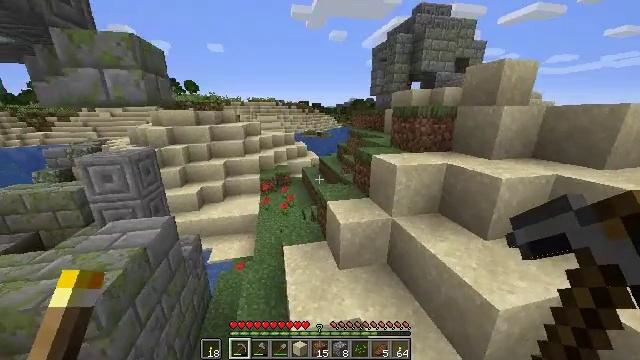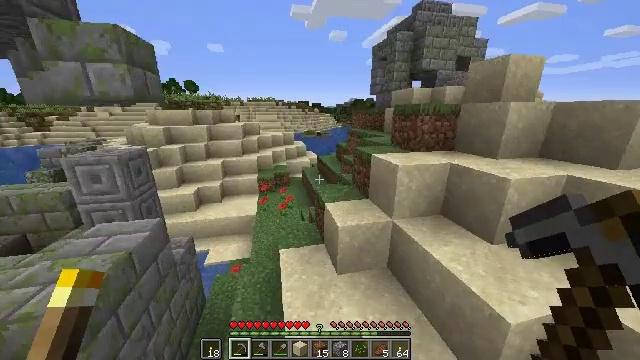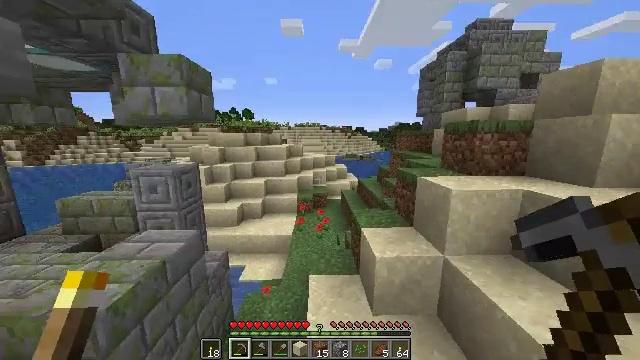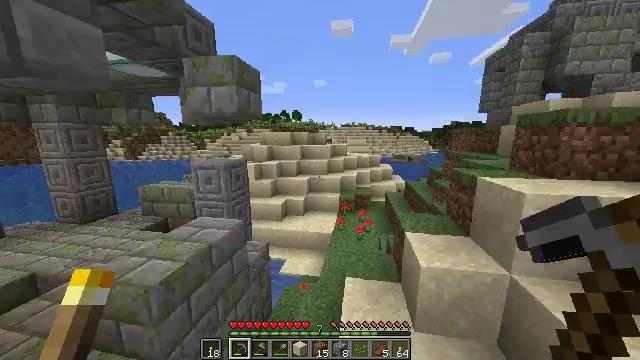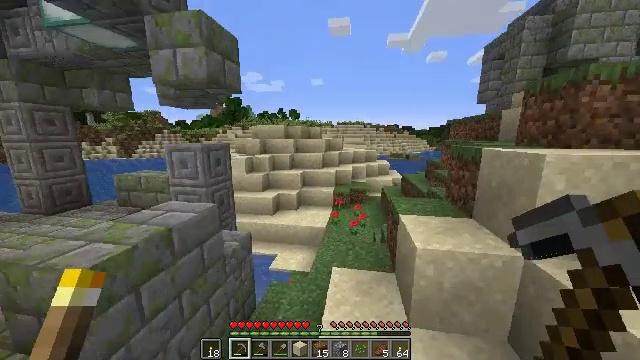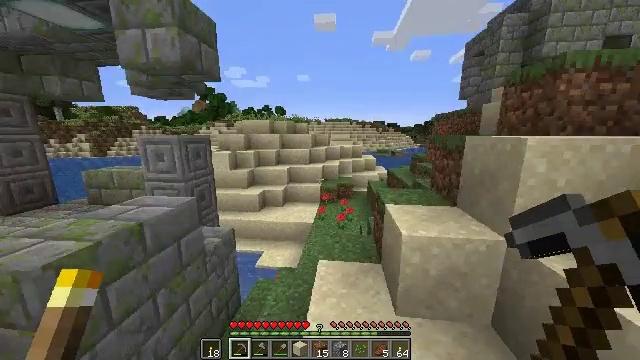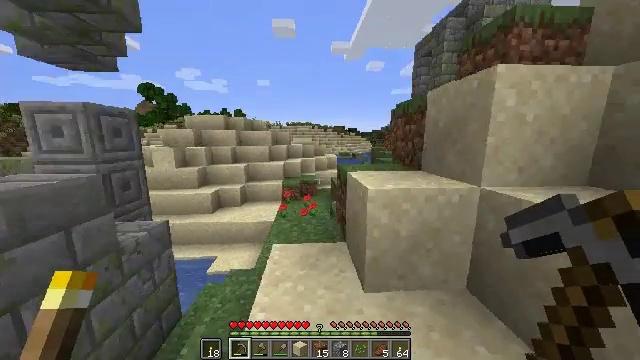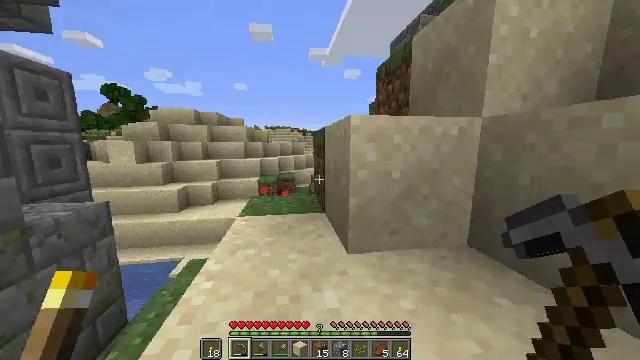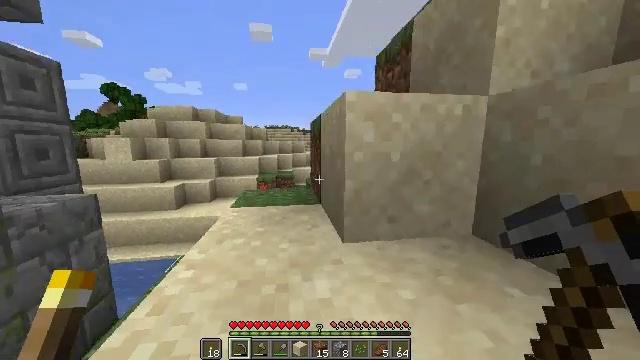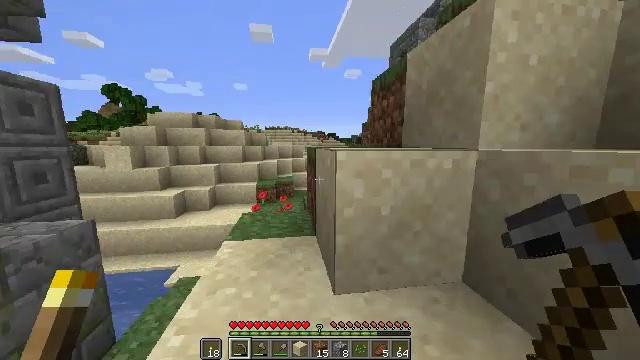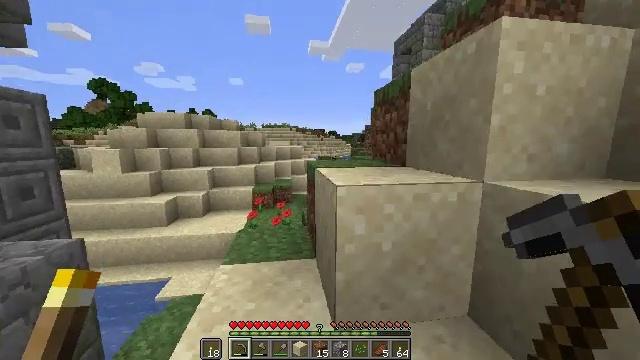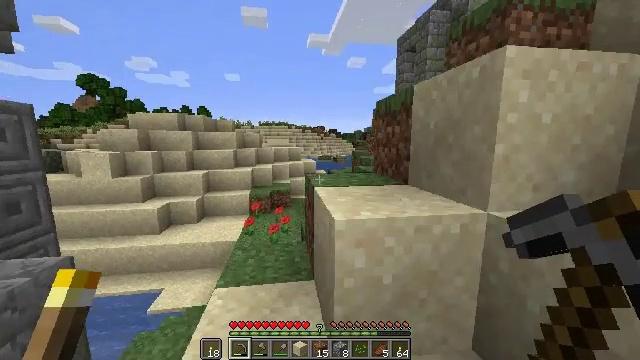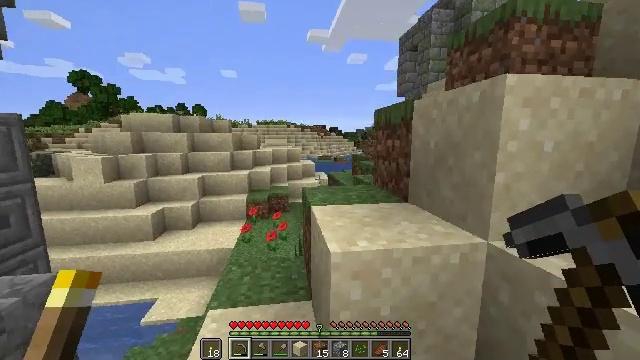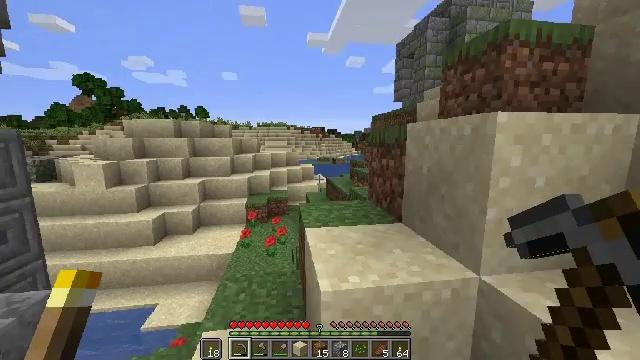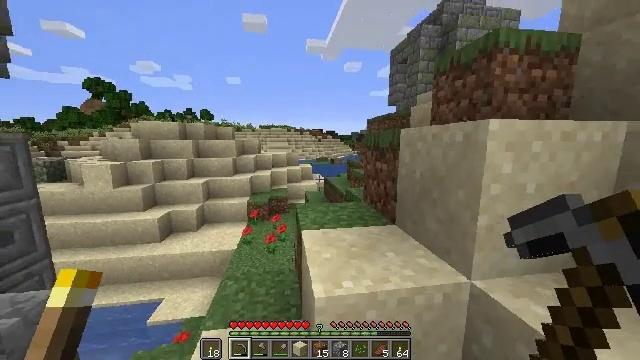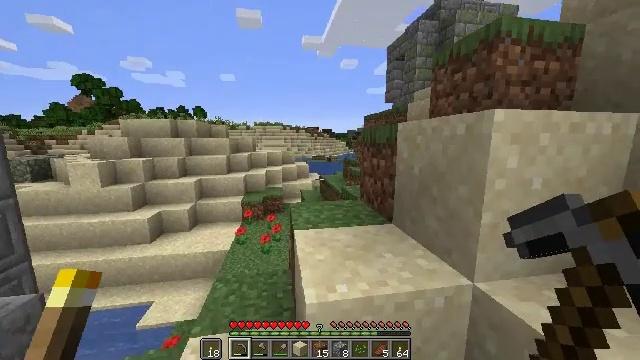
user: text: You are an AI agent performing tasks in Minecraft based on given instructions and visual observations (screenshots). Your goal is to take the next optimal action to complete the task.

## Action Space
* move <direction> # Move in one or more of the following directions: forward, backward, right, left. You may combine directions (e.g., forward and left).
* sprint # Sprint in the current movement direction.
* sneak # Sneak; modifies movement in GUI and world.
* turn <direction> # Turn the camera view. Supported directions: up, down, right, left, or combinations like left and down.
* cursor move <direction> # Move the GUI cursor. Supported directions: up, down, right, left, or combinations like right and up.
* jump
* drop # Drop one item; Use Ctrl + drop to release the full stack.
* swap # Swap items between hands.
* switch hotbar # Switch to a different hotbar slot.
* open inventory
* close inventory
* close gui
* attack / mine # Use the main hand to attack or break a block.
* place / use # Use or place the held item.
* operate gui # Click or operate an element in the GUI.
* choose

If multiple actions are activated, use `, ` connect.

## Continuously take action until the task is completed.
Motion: motion action
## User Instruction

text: Gather materials by mining mossy stone bricks.
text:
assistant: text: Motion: move forward, sprint
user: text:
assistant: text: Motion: move forward, sprint, turn left and up
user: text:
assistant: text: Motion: move forward, sprint, turn left
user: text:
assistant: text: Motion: move forward, sprint
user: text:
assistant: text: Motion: move forward, sprint, turn right
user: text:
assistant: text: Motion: move forward, sprint, turn right and up
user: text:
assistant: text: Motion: move forward, sprint, turn right and up
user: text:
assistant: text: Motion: move forward, sprint, jump
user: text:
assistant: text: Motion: move forward, sprint, jump
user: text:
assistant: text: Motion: move forward, sprint, jump
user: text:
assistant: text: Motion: move forward, sprint, jump
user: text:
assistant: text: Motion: move forward, sprint, jump
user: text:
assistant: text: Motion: move forward, sprint, jump
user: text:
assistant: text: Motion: move forward, sprint, jump
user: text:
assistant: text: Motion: move forward, sprint, jump
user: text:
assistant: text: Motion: move forward, sprint, jump
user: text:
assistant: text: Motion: move forward and move left, sprint, jump
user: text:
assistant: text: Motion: move forward and move left, sprint, jump
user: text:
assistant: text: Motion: move forward and move left, sprint, turn right, jump
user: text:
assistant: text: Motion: move forward, sprint, turn right and up, jump
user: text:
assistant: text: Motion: move forward, sprint, turn right, jump
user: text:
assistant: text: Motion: move forward, sprint, jump
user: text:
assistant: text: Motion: move forward, sprint, jump
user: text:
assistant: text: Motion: move forward, sprint, jump
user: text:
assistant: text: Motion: move forward, sprint, jump
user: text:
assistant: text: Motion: move forward, sprint, jump
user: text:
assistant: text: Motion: move forward, sprint, turn right and down, jump
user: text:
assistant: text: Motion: move forward, sprint, turn right and down, jump
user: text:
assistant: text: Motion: move forward and move right, sprint, turn right, jump
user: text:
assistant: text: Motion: move forward and move right, sprint, jump